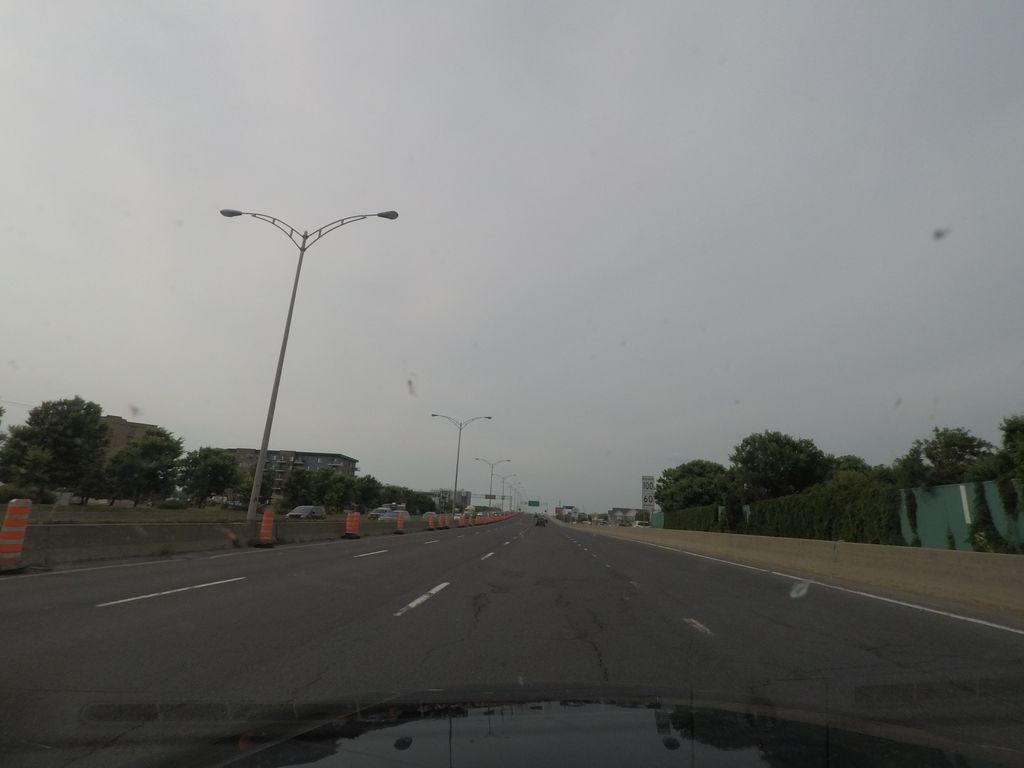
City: montreal